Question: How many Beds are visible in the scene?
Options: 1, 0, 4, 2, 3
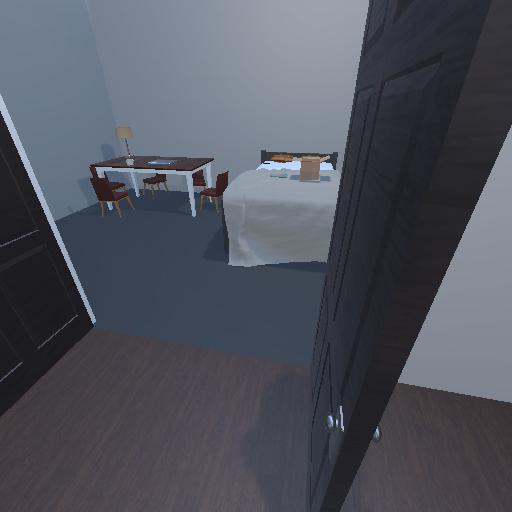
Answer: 1